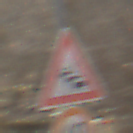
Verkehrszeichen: Stau
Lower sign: Geschwindigkeit40
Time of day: MorningAfternoon
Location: Outdoor (Nature)
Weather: Clear
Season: Winter
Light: Natural